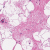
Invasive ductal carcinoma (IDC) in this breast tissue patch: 0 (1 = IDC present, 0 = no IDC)